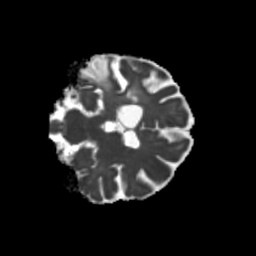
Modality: MD
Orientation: coronal
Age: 68
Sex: female
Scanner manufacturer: siemens
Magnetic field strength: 3 T
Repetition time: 5.25 s
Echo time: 0.08 s